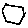
Label: hexagon